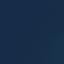
Label: SeaLake